Question: I have a UITableView With a custom Cell that contains another UItableView. I need to pass an object to it, and then execute a fetchrequest based on this object.
From my cellForRowAtIndexPath method, I am passing a Managed Object to the custom Cell, like this:
'''
TWHistoryViewStandardExpendedCell *cell = (TWHistoryViewStandardExpendedCell *)[tableView dequeueReusableCellWithIdentifier:ExpandedCell];
if (cell == nil) {
cell = (TWHistoryViewStandardExpendedCell *)[[[NSBundle mainBundle] loadNibNamed:@"HistoryViewStandardCellExpanded" owner:self options:nil] objectAtIndex:0];
}
Day *aDay = (Day *)[_fetchedResultsController objectAtIndexPath:indexPath];
[cell setViewingDay: aDay]; // NSLog here returns the expected object! :)
return cell;
'''
This way, I should be able to execute a fetchRequest based on this object, from my custom Cell.
On my custom UItableViewCell, I do this:
'''
- (void) awakeFromNib
{
[self fetchRequest];
}
- (void)fetchRequest {
NSError *error;
if (![[self fetchedResultsController] performFetch:&error]) {
// Update to handle the error appropriately.
NSLog(@"Unresolved error %@, %@", error, [error userInfo]);
exit(-1); // Fail
}
}
'''
Some details about my fetchedResultsController: see in comments that my managed object returns null here!
'''
- (NSFetchedResultsController *)fetchedResultsController
{
if (_fetchedResultsController) {
return _fetchedResultsController;
}
NSManagedObjectContext * managedObjectContext =
[myAppDelegate managedObjectContext];
NSEntityDescription *entity =
[NSEntityDescription entityForName:@"Clock"
inManagedObjectContext:managedObjectContext];
NSFetchRequest *fetchRequest = [[NSFetchRequest alloc] init];
[fetchRequest setEntity:entity];
[fetchRequest setPredicate: [NSPredicate predicateWithFormat:@"day == %@", _viewingDay]];
NSLog(@"_viewingDay: %@", _viewingDay); // returns null! :(
NSLog(@"_viewingDay.clocks: %@", _viewingDay.clocks); // also returns null!
NSSortDescriptor *sortDescriptor = [[NSSortDescriptor alloc] initWithKey:@"clockIn" ascending:NO];
NSArray *sortDescriptors = [[NSArray alloc] initWithObjects:sortDescriptor, nil];
//
[fetchRequest setSortDescriptors:sortDescriptors];
[fetchRequest setFetchBatchSize:20];
NSFetchedResultsController *theFetchedResultsController =
[[NSFetchedResultsController alloc] initWithFetchRequest:fetchRequest
managedObjectContext:managedObjectContext
sectionNameKeyPath:nil
cacheName:nil];
_fetchedResultsController = theFetchedResultsController;
_fetchedResultsController.delegate = self;
return _fetchedResultsController;
}
'''
Based on this, I have overriden my setViewingDay method:
'''
- (void)setViewingDay:(Day *)viewingDay
{
if (_viewingDay != viewingDay) {
_viewingDay = viewingDay;
NSLog(@"setViewingDay: %@", _viewingDay); // returns expected object! =)
[self fetchRequest];
}
}
'''
Still, after this, my UITableView remains empty. My numberOfRowsInSection method keeps returning 0!
'''
- (NSInteger)tableView:(UITableView *)tableView numberOfRowsInSection:(NSInteger)section {
id <NSFetchedResultsSectionInfo> sectionInfo = [[_fetchedResultsController sections] objectAtIndex:section];
NSLog(@"numberOfRowsInSection %d", [sectionInfo numberOfObjects]);
return [sectionInfo numberOfObjects];
}
'''
I also . Hoping to find a situation where the fetchRequest was being performed before the actual setting of my reference to the managed object. So I click on it, do perform a fetch. And nothing! No rows whatsoever.
However, the NSLogs bellow, from inside my fetchResultsController do return an object then, by using a supporting UIBUtton and IBAction. But still no rows!
'''
NSLog(@"_viewingDay: %@", _viewingDay);
NSLog(@"_viewingDay.clocks: %@", _viewingDay.clocks);
'''
Supporting UIButton to perform a fetch:
'''
- (IBAction)fetchem:(UIButton *)sender {
[_clocksTableView reloadData];
_fetchedResultsController = nil;
[NSFetchedResultsController deleteCacheWithName:nil];
[self fetchRequest];
NSLog(@"
fetchem: %@
vd: %@
clocks: %@ ", _fetchedResultsController.description, _viewingDay.description, _viewingDay.clocks.description );
}
'''
Anything I might be missing here?
Thank you!
I just realized that setting my predicate to (1 == 1), returns all clocks. Confirming that my resultsController is correctly set up. There may be something wrong with my predicate... I don't see what. I have a similar predicate in a previous controller and works great.
Predicate is very simple, nothing fancy:
'''
[fetchRequest setPredicate: [NSPredicate predicateWithFormat:@"day == %@", _viewingDay]];
'''
I have a Clock and Day entities.
A Day has many clocks. 1 to many relationship.
A clock has one day, and one day only.

The fetchRequest above should have been returning all clocks from that day. But it's not?
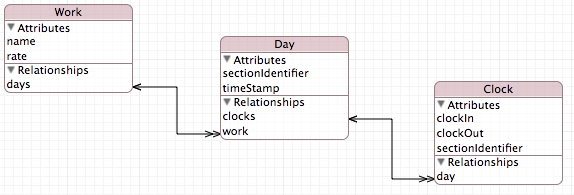
Answer: 1) awakeFromNib gets execute the moment you instantiate the cell and therefore before you set the viewing day. It also doesn't get execute if the cell is reused, so you should trigger the fetch request separately.
2) How does the fetchedResultsController property inside the cell get set?
From the datamodel and the predicate, it would seem the relationship between clock and day doesn't get set correctly.
Quoting the asker's comment from below: "The problem was fixed after inserting: [self fetchRequest] inside my overriden setter."